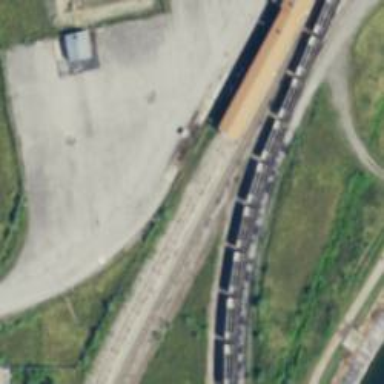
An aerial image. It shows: Railway spur service.